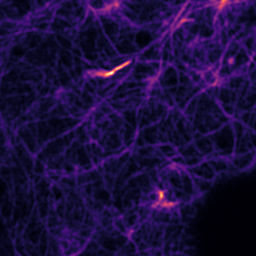
Label: Super-resolution F-actin image